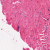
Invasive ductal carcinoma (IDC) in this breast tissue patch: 0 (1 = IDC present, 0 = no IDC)